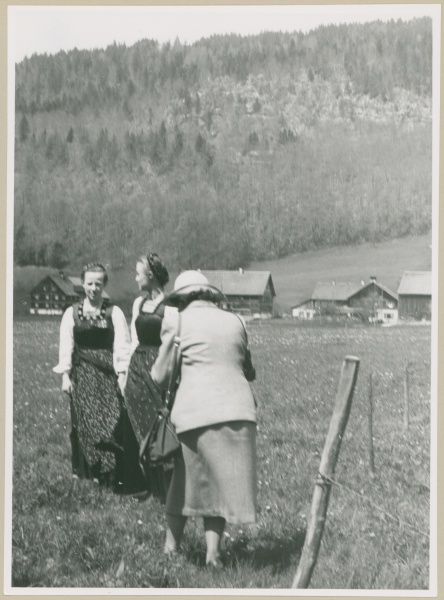
Institution: Österreichisches Museum für Volkskunde Wien
Schlagwörter: berg, bäume, frauen, landschaft, menschen, frau, frisur, grau, hut, kleid, kleider, schwarz, haus, wiese, zaun, rock, bluse, präsentation, häuser, hügel, weide, land, kostüm, mantel, drei, familie, tal, wald, bauern, landleben, schürze, sommer, mieder, röcke, zöpfe, berge, gebirge, kette, dorf, alm, bauernhof, ausflug, zopf, foto, fotografie, heimat, spaziergang, schwarzweiss, posieren, treffen, tasche, kranz, sonntag, tracht, ländlich, fichten, grad, gehöft, trachten, generationen, dirndl, juppe, dirndel, fragen, almhütte, fotograf, sonntagstracht, fotografin, alpendorf, vorarlberg, eklaid, fotgrafin der dirndln, hagpfähl, stadt/land, urlaub am land, fotografin knipst trachtenträgerinnen, 3 frauenb, bauerngehöfte, dirndl tourist frauen, eiese